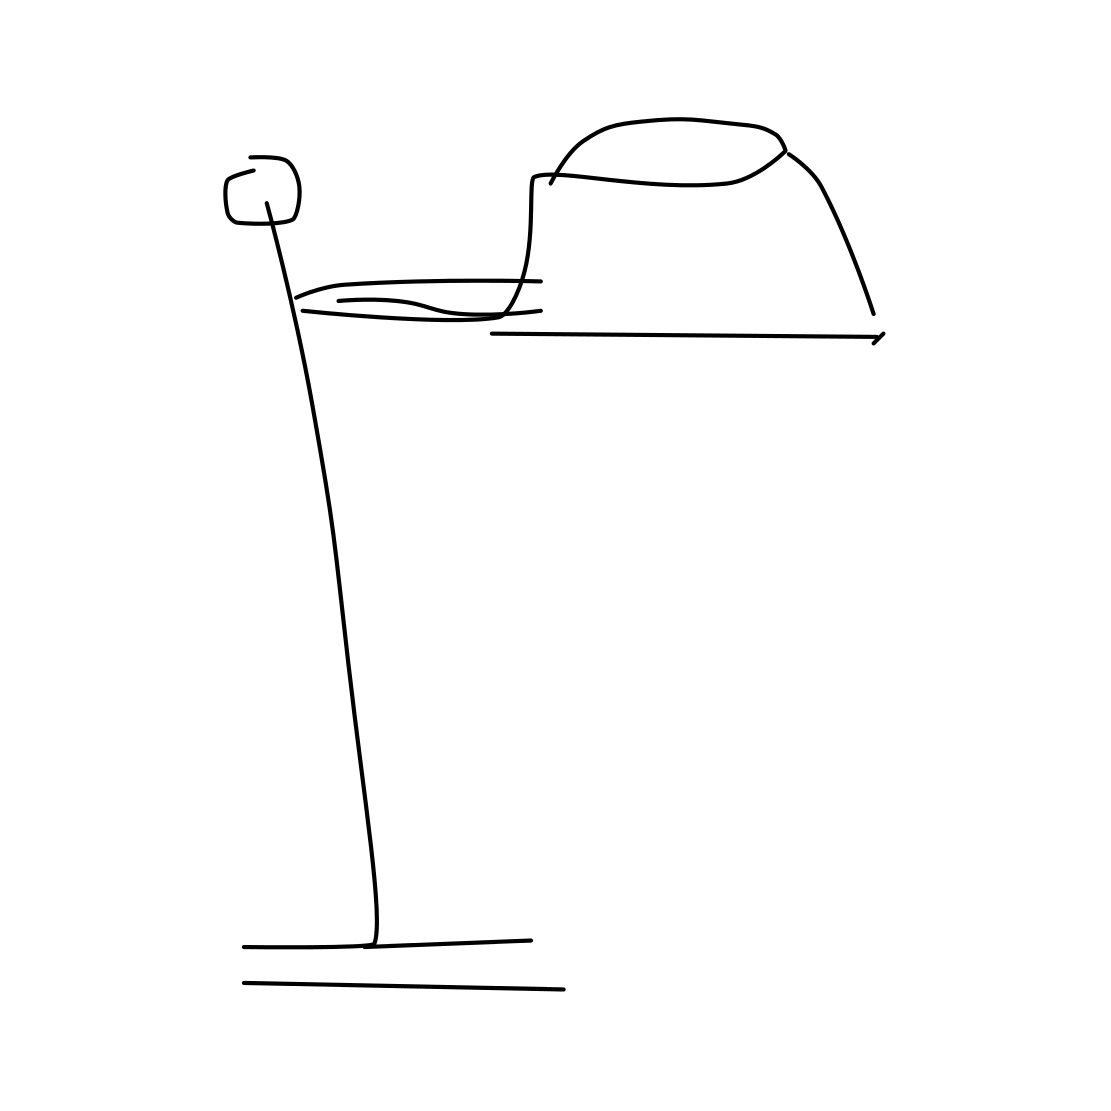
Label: floor lamp